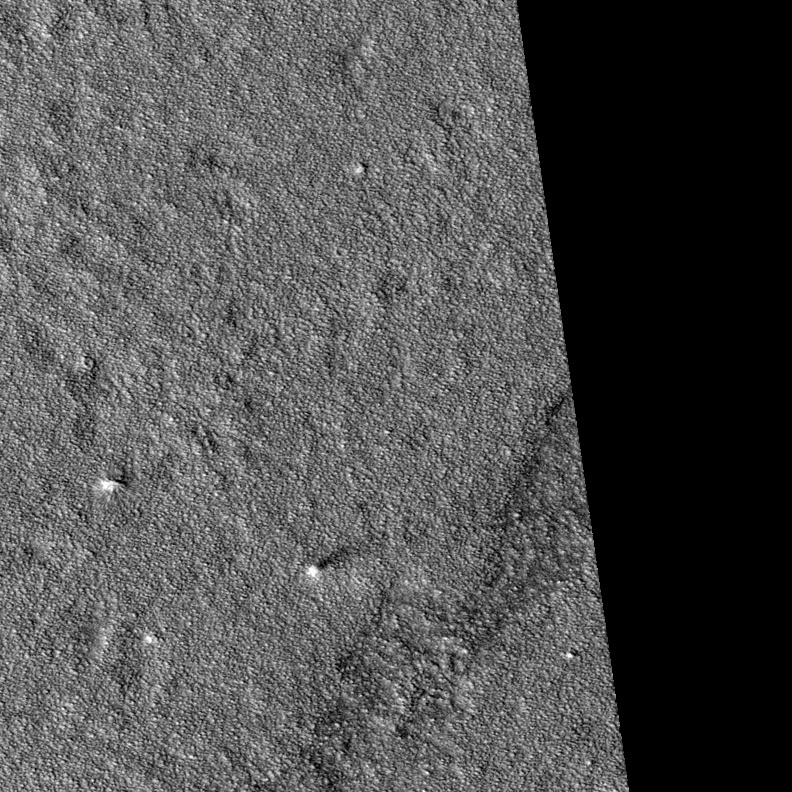
Label: dustdevil